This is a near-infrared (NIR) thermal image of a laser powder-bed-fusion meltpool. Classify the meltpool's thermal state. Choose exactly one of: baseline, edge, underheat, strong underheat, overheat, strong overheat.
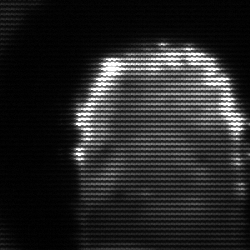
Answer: baseline